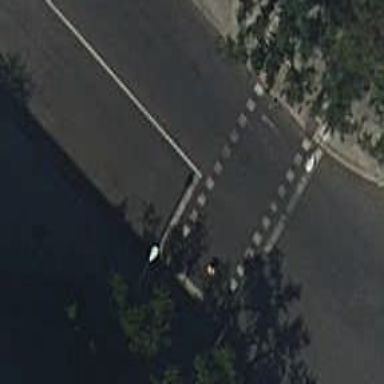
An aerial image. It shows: Road crossing with traffic signals.